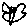
Label: bird